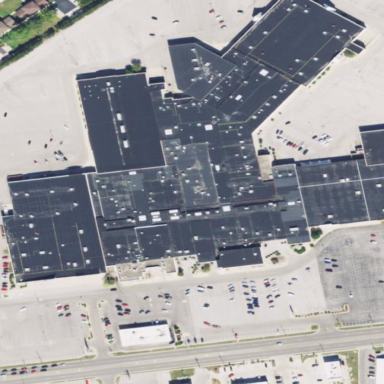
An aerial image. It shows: Modern retail building with black roof and tan exterior. It is mall.